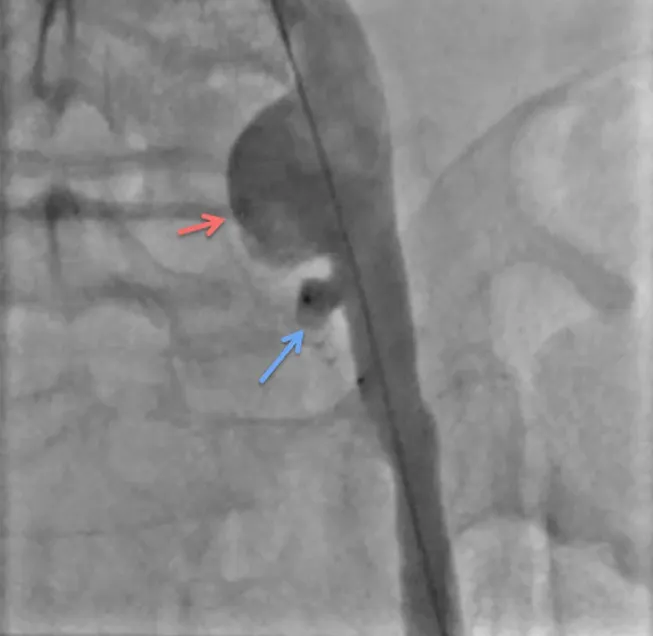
perioperative angiography showing the total occlusion of the left hypogastric artery (blue arrow) and the aneurysm of the common iliac artery (red arrow).
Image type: radiology (x_ray)